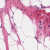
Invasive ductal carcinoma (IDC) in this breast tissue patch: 0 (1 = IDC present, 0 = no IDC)